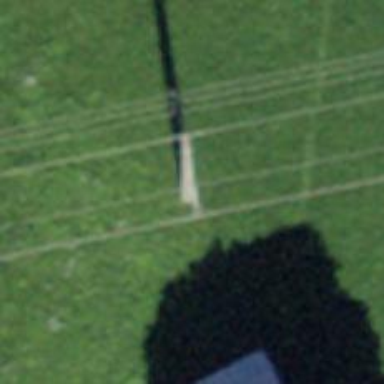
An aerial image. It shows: Power tower.